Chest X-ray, PA view. Patient: 40 years old, sex F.
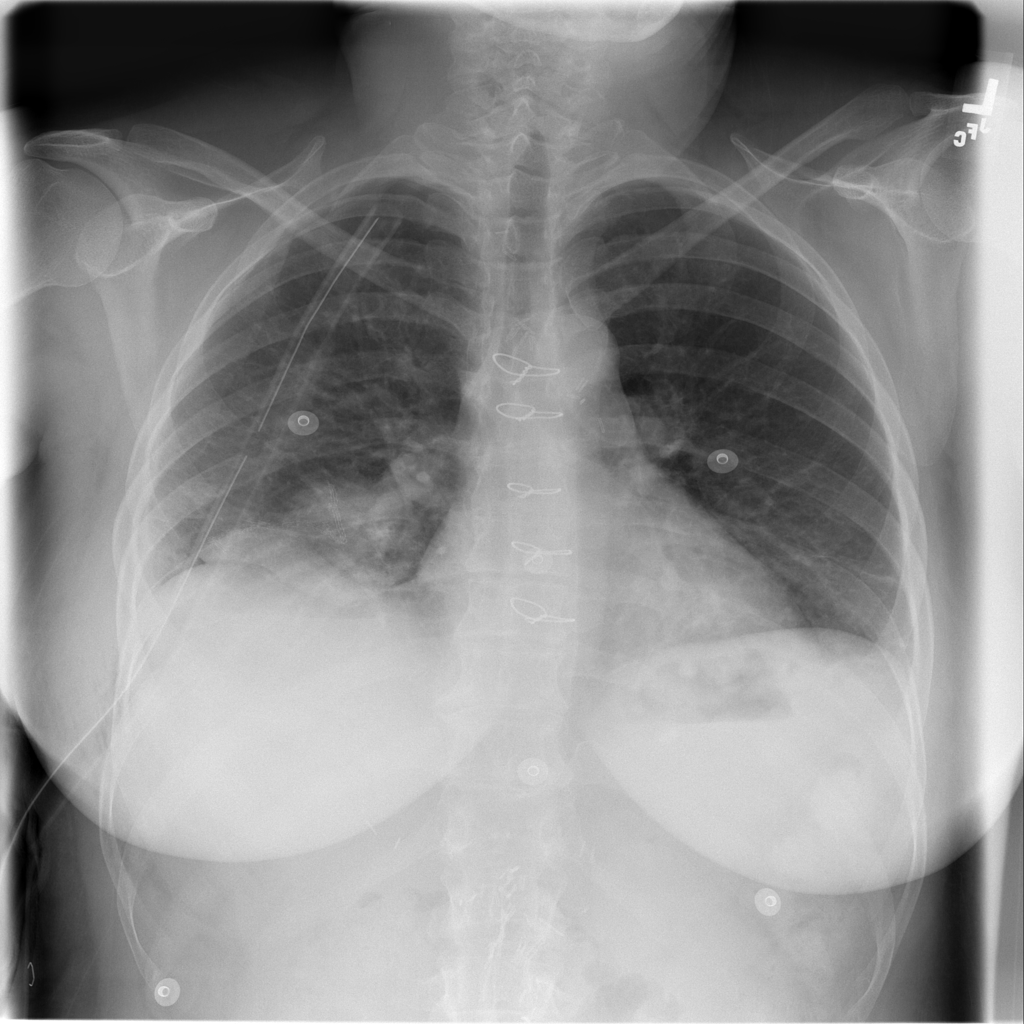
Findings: Atelectasis, Infiltration, Pneumothorax